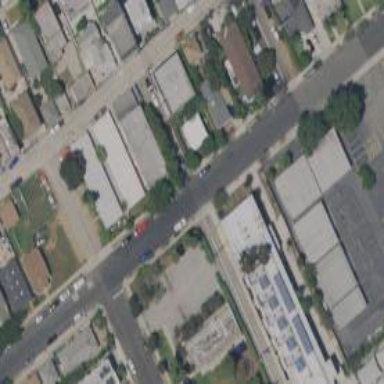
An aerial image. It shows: Alleyway designated as service road.